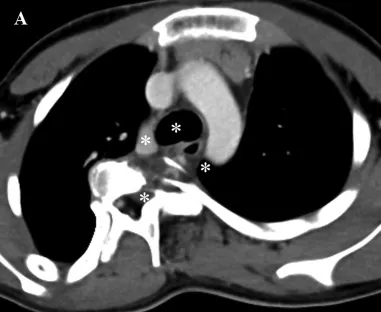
(A) Computed tomography (CT) showing the tumor located in the posterior mediastinum (white asterisks).
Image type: radiology (ct)